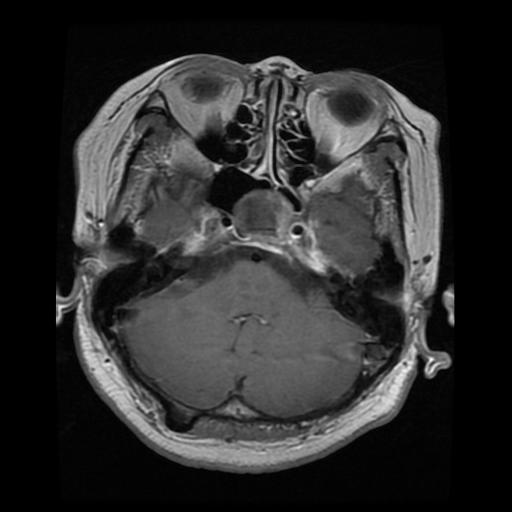
Label: pituitary